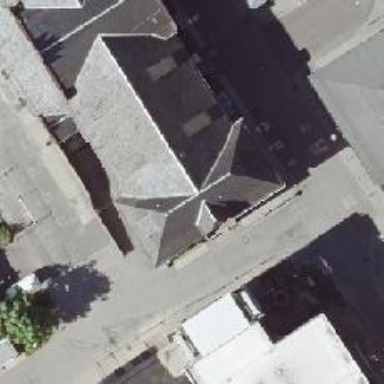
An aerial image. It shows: Building with ridged roof.